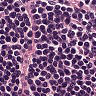
Metastatic tissue present: no